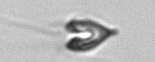
Label: Pyramimonas_longicauda